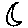
Label: moon